Field crop: tomato
Growth stage: 2
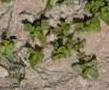
Species: portulaca